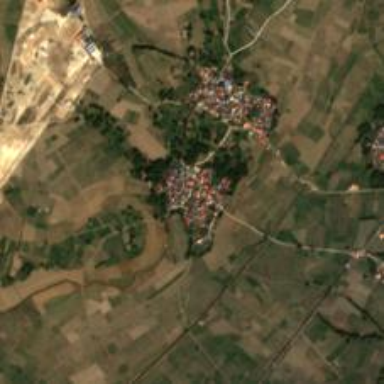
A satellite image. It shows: Village.